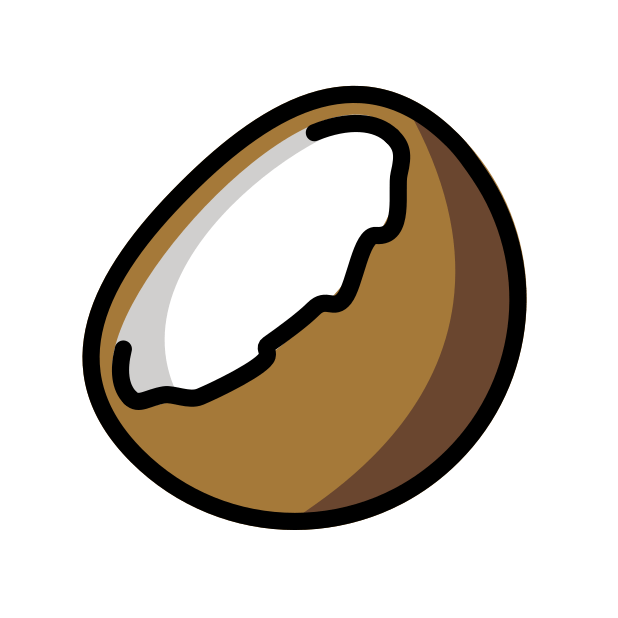
Emoji: 🥥
Name: coconut
Unicode: 0x1f965